Question: '''
$i=0; $j=5; $k=0;
while($i < 5 ) {
while($j > $i){
echo " ";
$j--;
}
while($k <= $i){
echo '*';
++$k;
}
echo "<br/>";
$i++;
}
'''
I am trying to creating asterisk pyramid using while loop with php, but the output as image enclosed. The asterisk character not show an pyramid. Instead of just single line:

Please enlighten me the error of the code.
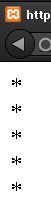
Answer: '''
<pre><?php
$left = 4;
$right = 4;
$i = 0;
while($i < 5 ) {
$j=0;
while($j<11){
if($j >= $left && $j <= $right){
echo "*";
}else{
echo " ";
}
$j++;
}
echo "<br>";
$left--;$right++;
$i++;
'''
}
?>
try this one, If you are interested to use only while loop, But try to understand the flow and learn and debug your issues